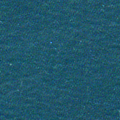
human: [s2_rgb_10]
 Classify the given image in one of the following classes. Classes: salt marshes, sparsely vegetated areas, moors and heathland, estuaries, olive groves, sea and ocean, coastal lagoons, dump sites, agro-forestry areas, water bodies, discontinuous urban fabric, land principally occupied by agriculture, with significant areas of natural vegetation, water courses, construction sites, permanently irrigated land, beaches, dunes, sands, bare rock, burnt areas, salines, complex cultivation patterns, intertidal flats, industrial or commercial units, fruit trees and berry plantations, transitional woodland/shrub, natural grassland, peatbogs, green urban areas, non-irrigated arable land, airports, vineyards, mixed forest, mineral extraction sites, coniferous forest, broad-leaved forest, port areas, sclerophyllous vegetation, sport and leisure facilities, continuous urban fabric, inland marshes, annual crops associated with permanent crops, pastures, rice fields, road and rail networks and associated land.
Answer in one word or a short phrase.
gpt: sea and ocean